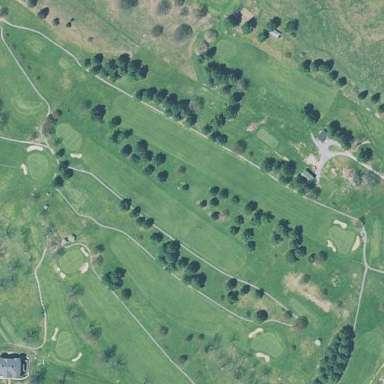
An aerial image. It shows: Golf course.